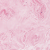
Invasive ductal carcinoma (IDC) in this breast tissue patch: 0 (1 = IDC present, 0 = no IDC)